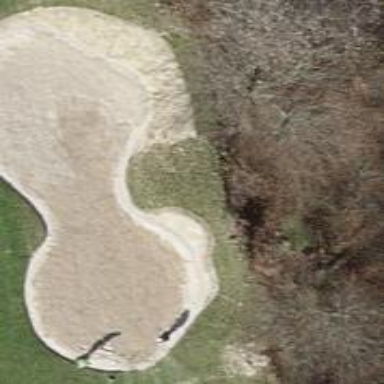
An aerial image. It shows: Sand bunker on golf course.